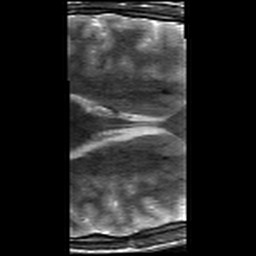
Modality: T2w
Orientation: axial
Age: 22
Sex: male
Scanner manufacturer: siemens
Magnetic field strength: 3 T
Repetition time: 8.02 s
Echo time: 0.08 s